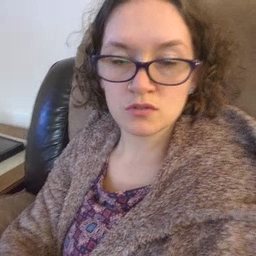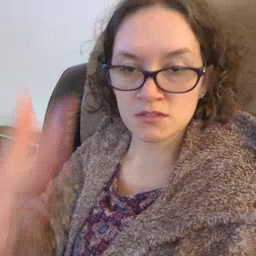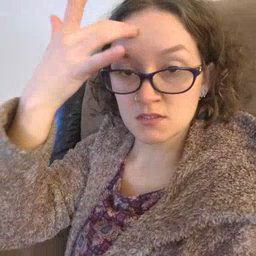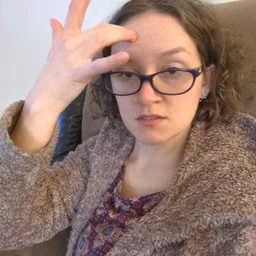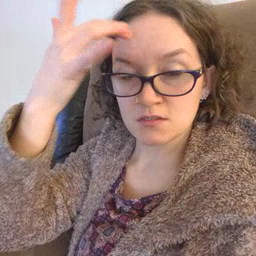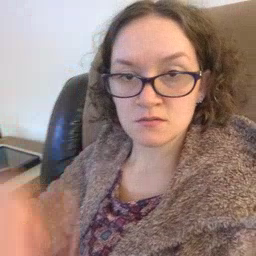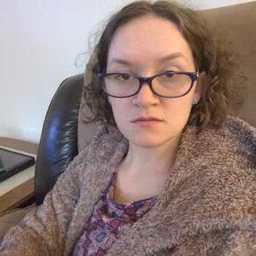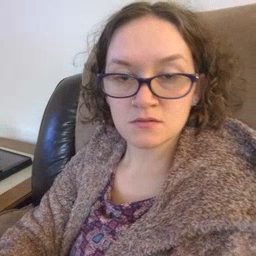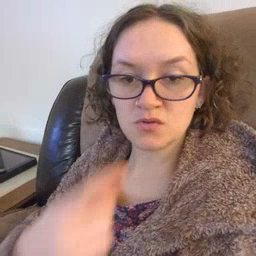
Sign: sick